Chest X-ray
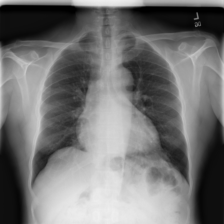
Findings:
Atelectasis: negative
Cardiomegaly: negative
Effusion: negative
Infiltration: positive
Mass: negative
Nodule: negative
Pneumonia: negative
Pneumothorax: negative
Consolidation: negative
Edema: negative
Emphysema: negative
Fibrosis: negative
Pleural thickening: negative
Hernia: negative